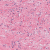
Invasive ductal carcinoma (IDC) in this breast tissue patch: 1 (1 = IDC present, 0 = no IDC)